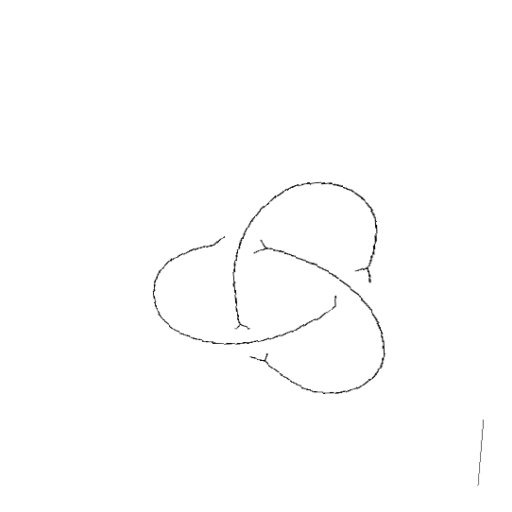
Crossing number: 3